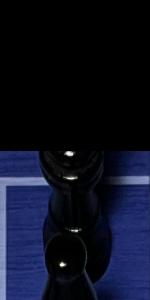
Label: Queen_Black